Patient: sex M, age 64
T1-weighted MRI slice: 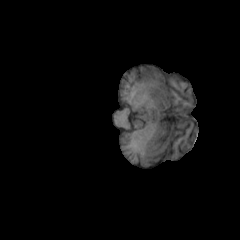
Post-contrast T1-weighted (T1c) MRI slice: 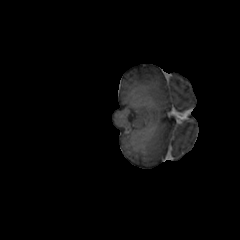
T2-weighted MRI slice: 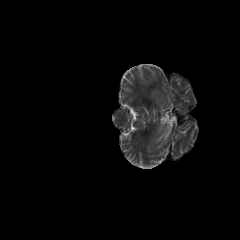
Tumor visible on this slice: no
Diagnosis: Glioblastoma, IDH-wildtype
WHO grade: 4